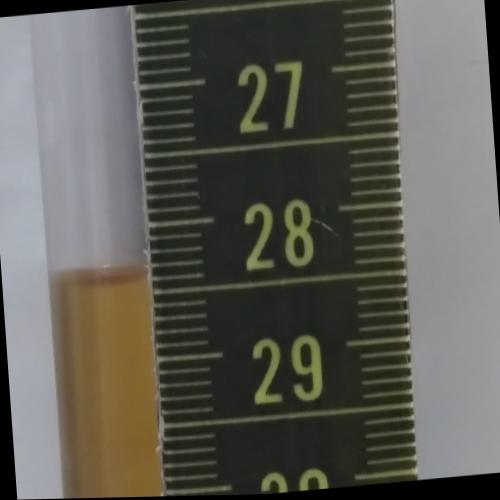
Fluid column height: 28.4 cm